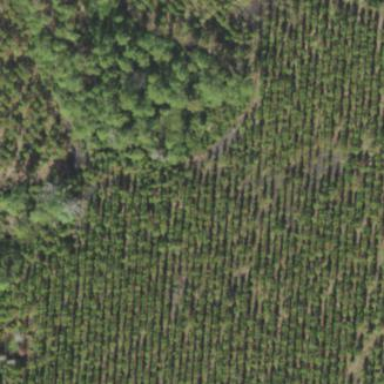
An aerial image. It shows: Forest dominated by needle-leaved trees.